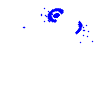
Particle: pion